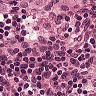
Metastatic tissue present: yes